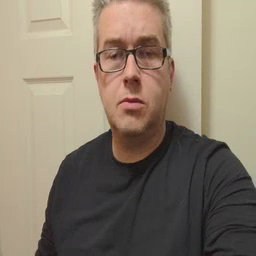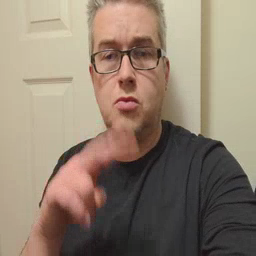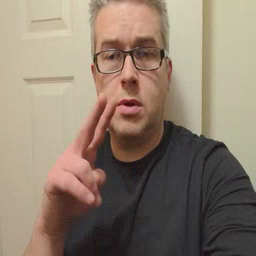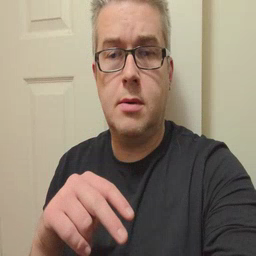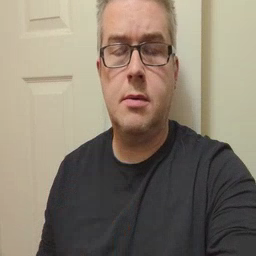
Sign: read